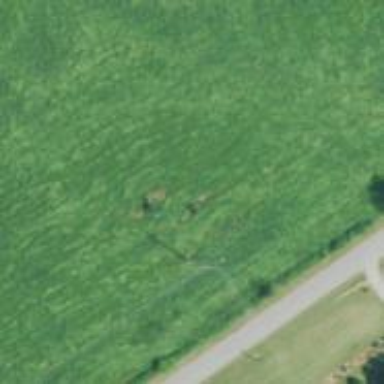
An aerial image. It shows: Power pole.